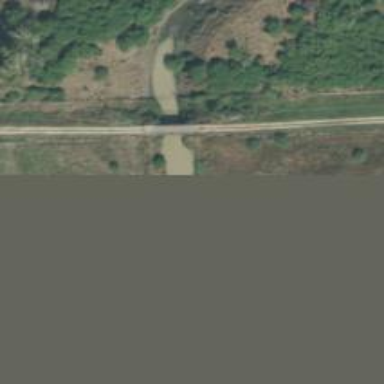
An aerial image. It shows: Service road that includes bridge.